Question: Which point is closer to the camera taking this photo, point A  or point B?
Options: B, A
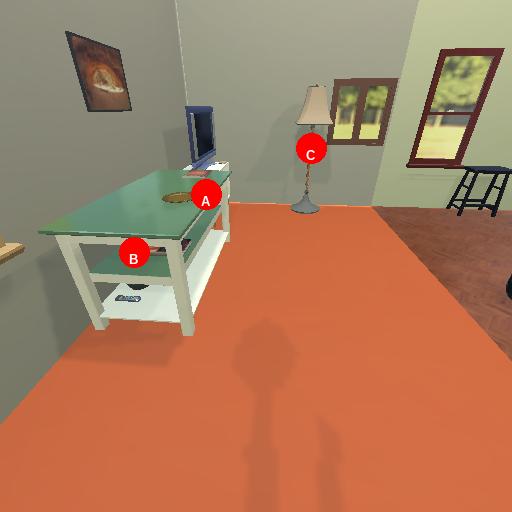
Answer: B